Chest X-ray. View position: PA
Patient age: 63
Patient sex: M
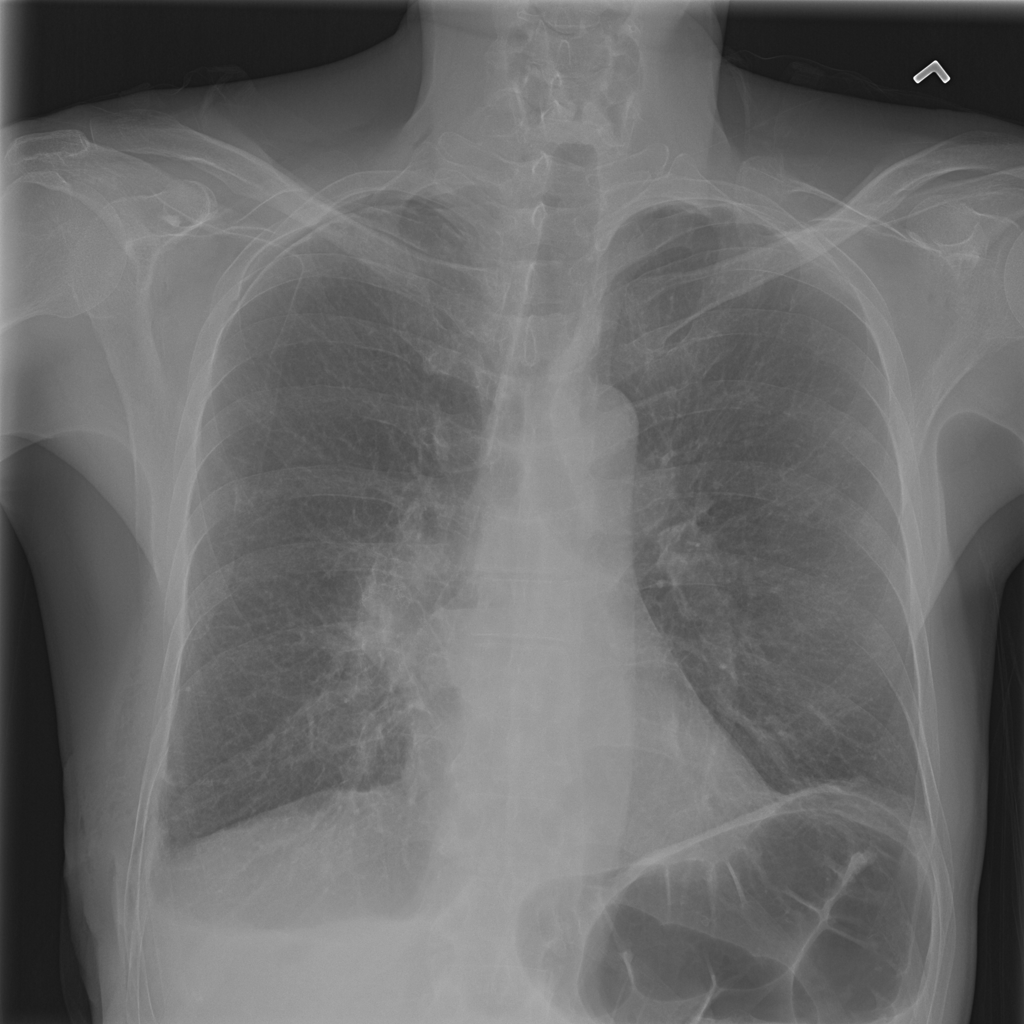
Finding: Pneumothorax